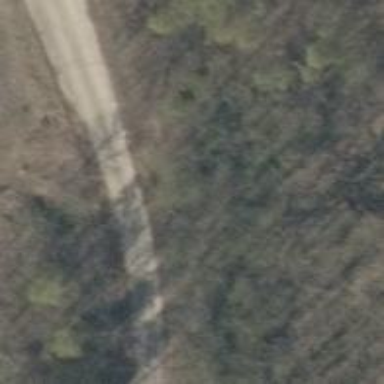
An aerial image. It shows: Service road with concrete plates surface.